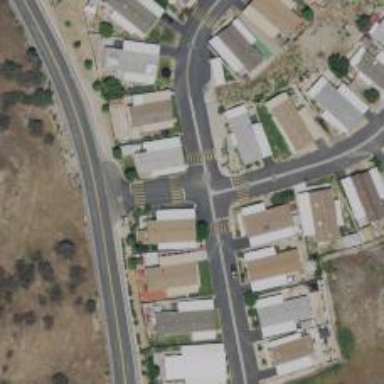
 possibly leading to mobile home or trailer park."